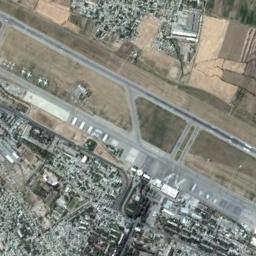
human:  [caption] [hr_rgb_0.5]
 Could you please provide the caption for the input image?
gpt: This airport has only one runway, And its color is white .

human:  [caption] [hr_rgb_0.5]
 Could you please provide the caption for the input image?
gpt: A complex airport with many runways and buildings is surrounded by a residential area .

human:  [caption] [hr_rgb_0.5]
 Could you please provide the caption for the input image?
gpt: An airport with two parallel runways in the vacant lot and dense residential areas around the airport .

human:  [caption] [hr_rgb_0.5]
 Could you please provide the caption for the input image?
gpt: An airport is surrounded by many buildings and fields .

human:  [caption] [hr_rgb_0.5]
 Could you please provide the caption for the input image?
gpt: The road is straight and long at the airport .